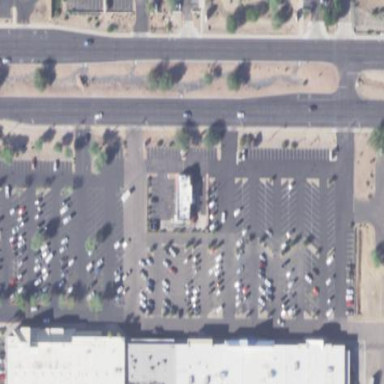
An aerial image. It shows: Parking area.